Field crop: maize
Growth stage: 2
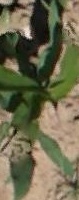
Species: maize